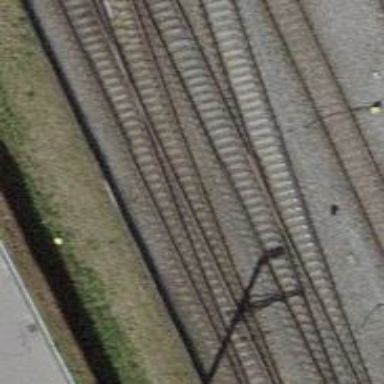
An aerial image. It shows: Single-track electrified railway with contact line.